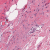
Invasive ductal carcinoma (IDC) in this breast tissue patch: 0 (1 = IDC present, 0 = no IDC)